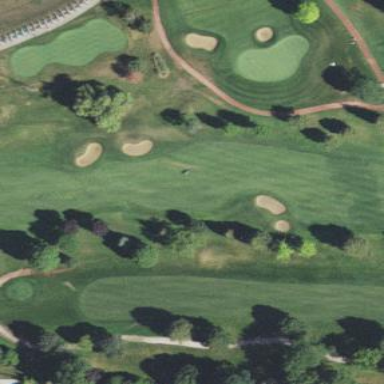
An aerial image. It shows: Well-maintained grassy area known as fairway on golf course.